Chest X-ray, PA view. Patient: 37 years old, sex M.
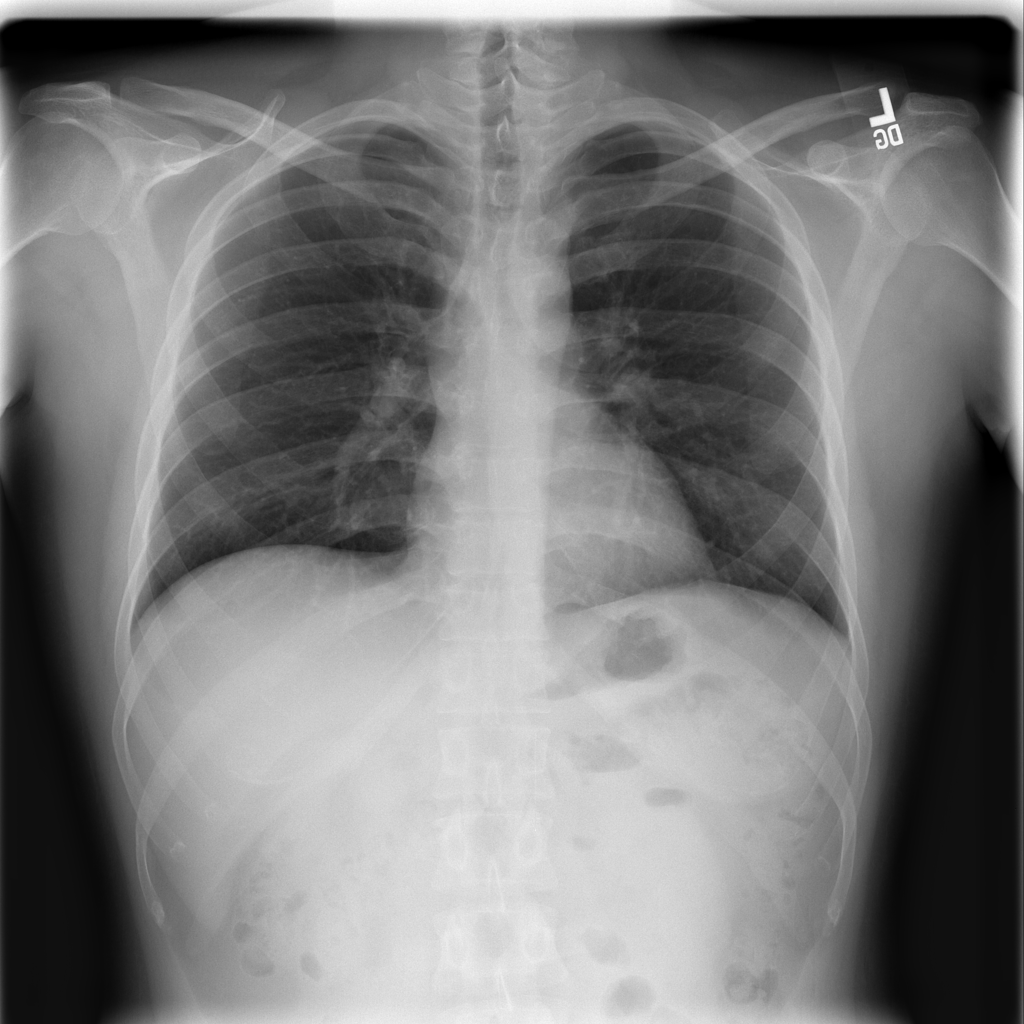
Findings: No Finding